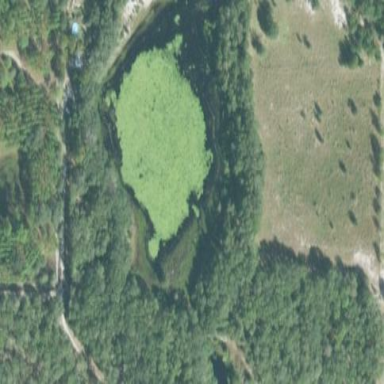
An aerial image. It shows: Serene pond surrounded by nature.